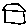
Label: house